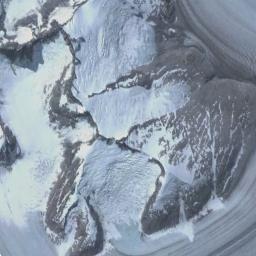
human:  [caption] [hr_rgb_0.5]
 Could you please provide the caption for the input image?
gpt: A snow-covered mountain covered in large areas .

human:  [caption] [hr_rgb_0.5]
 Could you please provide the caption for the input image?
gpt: The snowberg has some valley glaciers but some ridges are not covered by glaciers .

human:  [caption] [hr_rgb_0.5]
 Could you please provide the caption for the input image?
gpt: A lot of snow is on the snowberg .

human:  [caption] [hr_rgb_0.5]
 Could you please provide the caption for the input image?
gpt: The snow berg is consist of bare land and white snow .

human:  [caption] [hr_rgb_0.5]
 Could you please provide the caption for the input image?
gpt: There are much snow and some bare land on the snowberg .